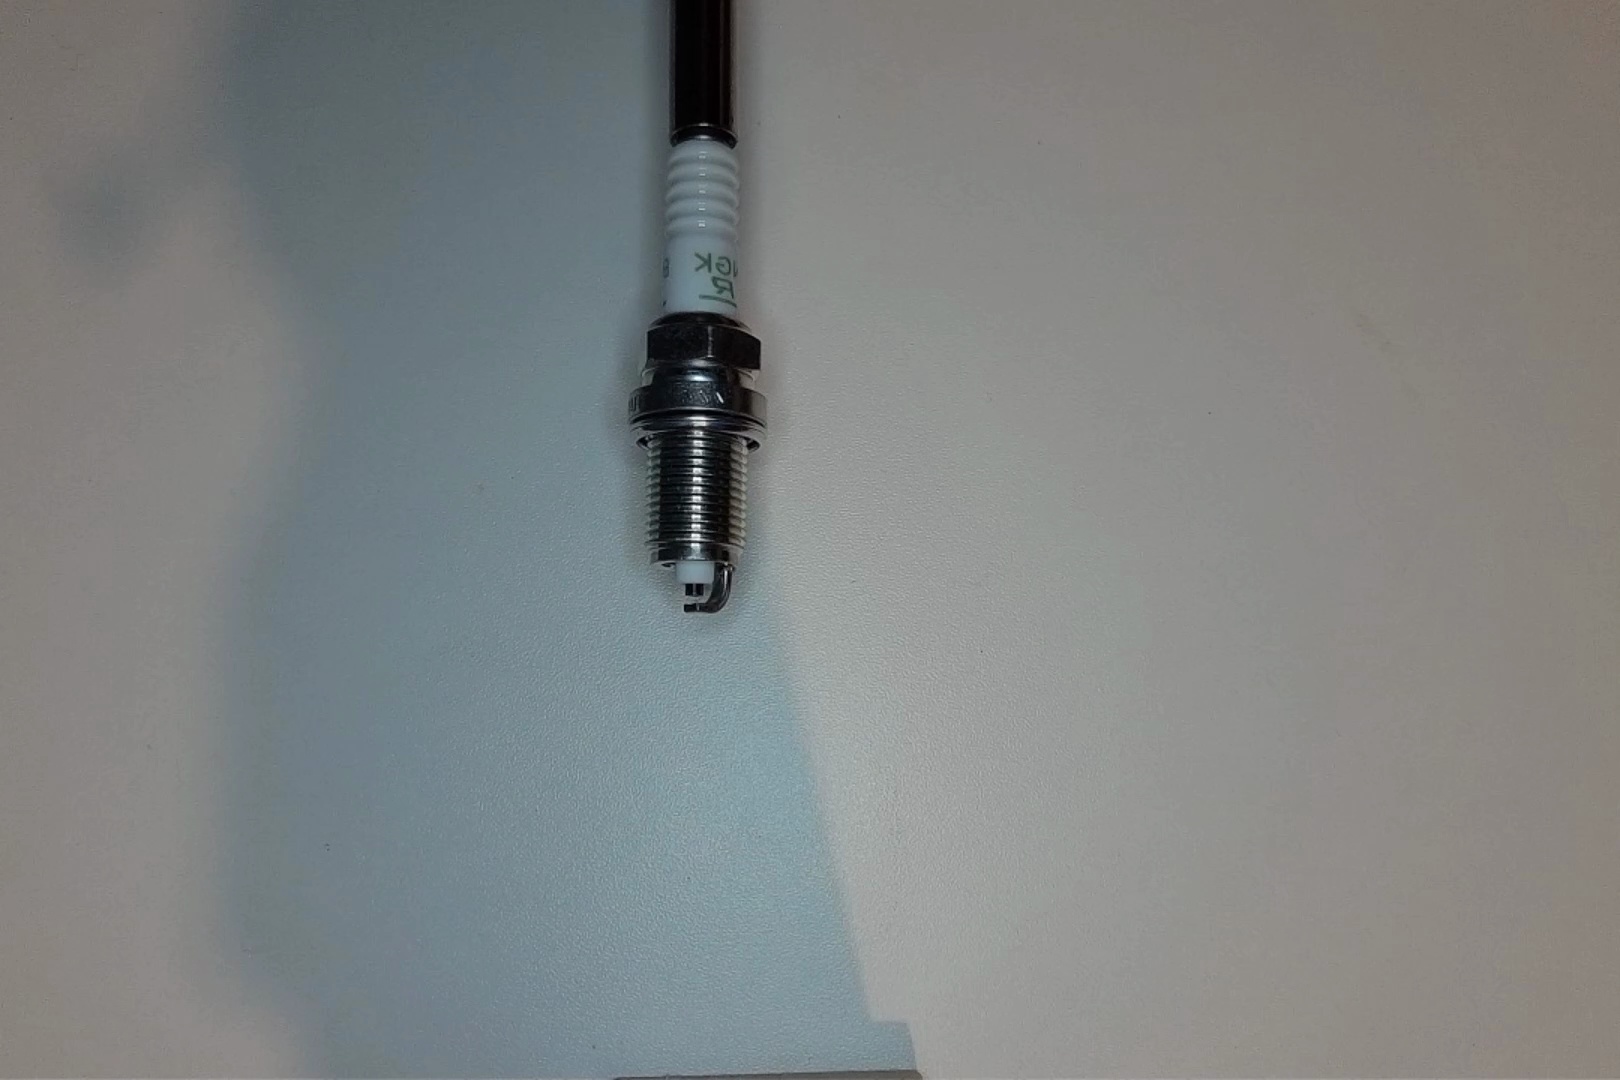
Label: no anomaly